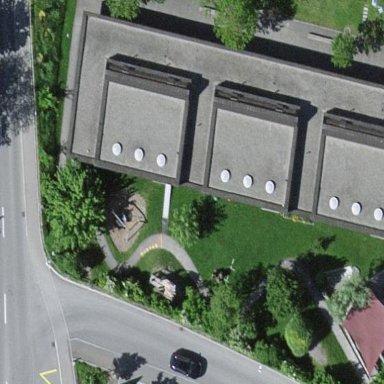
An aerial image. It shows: Kindergarten building.